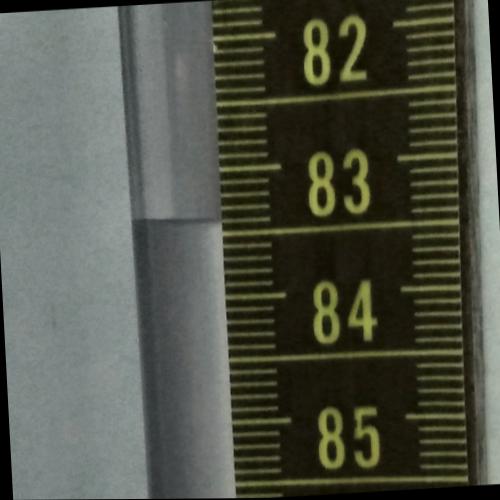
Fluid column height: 83.4 cm